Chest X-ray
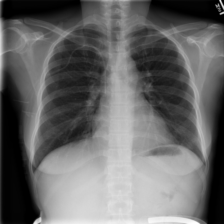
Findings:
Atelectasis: negative
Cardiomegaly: negative
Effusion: positive
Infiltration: positive
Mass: negative
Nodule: negative
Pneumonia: negative
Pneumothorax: negative
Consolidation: negative
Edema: negative
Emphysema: negative
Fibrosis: negative
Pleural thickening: negative
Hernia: negative